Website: apple
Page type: customer-info-address
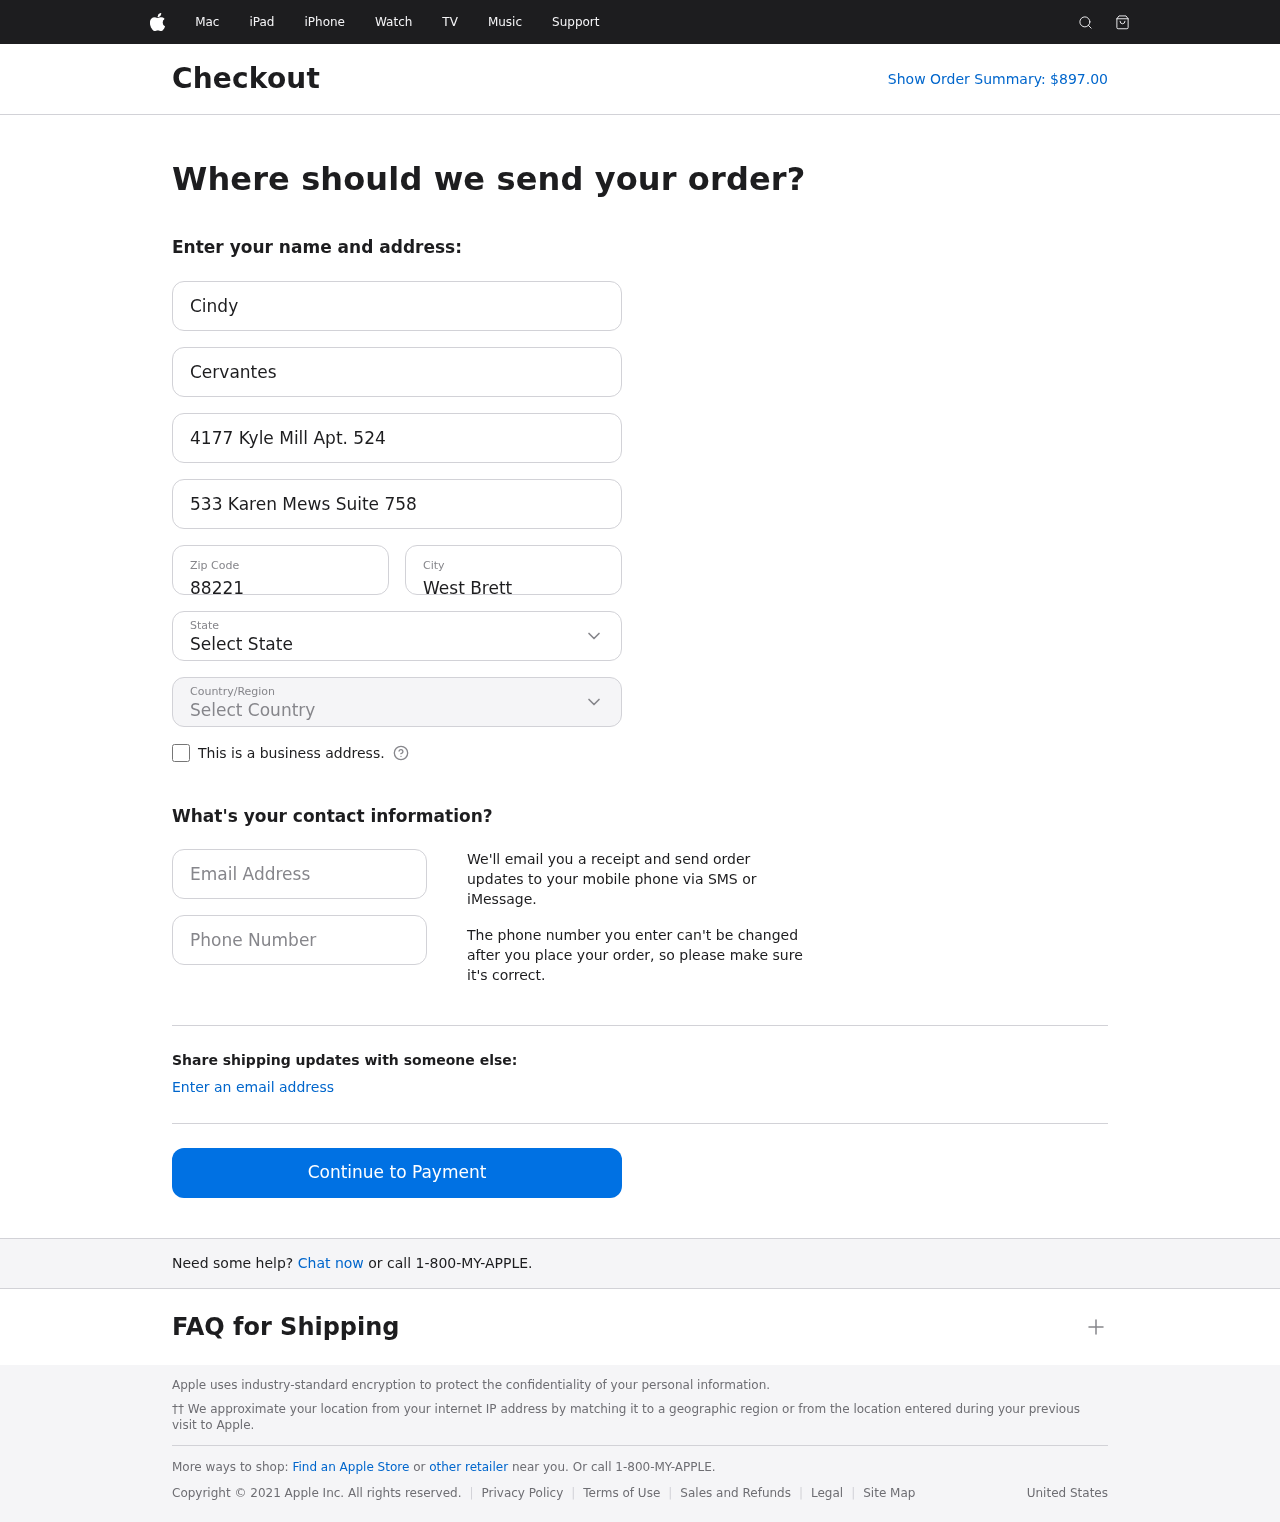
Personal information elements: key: PII_CITY
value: West Brett
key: PII_COUNTRY
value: United States
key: PII_EMAIL
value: cindycervantes@gmail.com
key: PII_FIRSTNAME
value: Cindy
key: PII_LASTNAME
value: Cervantes
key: PII_PHONE
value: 5978496593
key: PII_POSTCODE
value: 88221
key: PII_STATE
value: Connecticut
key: PII_STREET
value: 4177 Kyle Mill Apt. 524
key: PII_STREET2
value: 533 Karen Mews Suite 758
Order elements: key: ORDER_TOTAL
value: Show Order Summary: $897.00